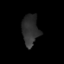
Tissue: lung
Cell type: Endothelial cells
Senescence score: 0.2403
Nuclear area (px): 506
Mean DAPI intensity: 45.761